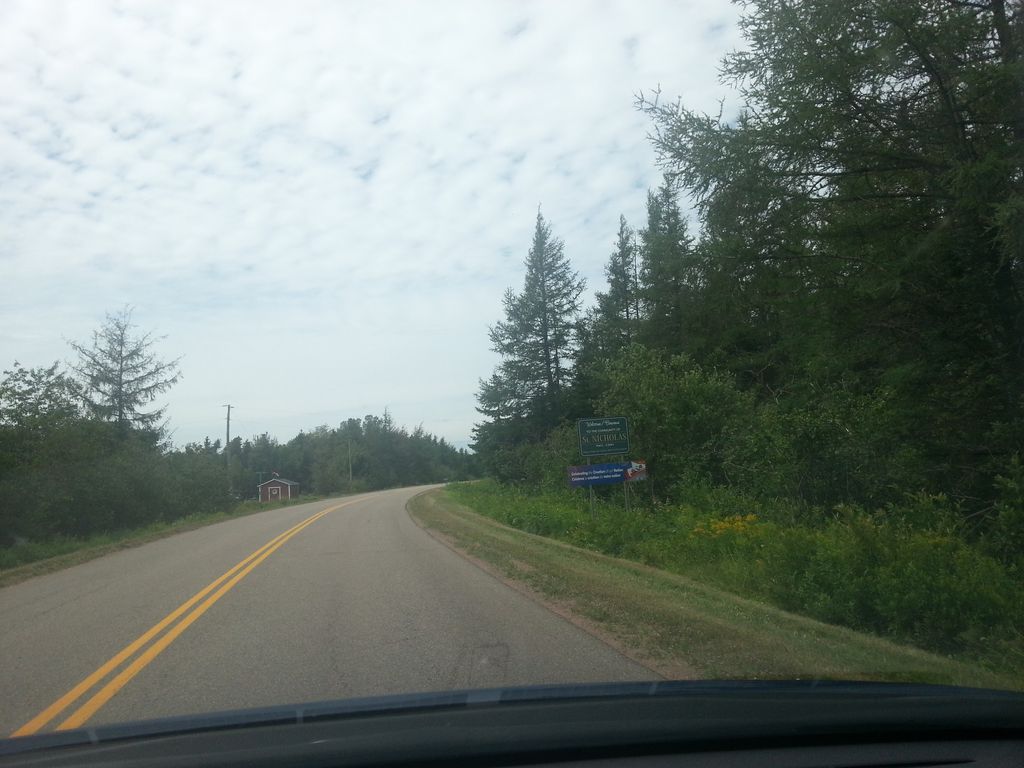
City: charlottetown